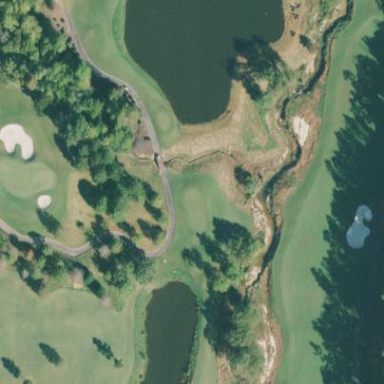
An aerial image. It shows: Rough grassy area used for golf.